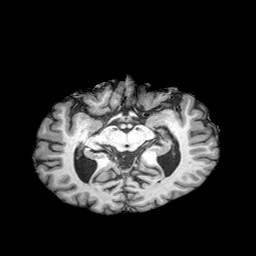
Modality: T1w
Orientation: coronal
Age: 70
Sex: male
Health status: healthy